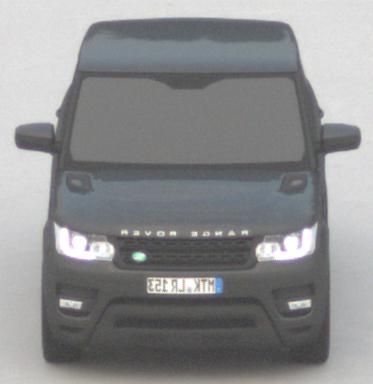
Make: Land Rover
Model: Range Rover Sport 5.0 V8 SC
Detailed model: Range Rover Sport (II)
Model produced from: 2013/09
Model produced until: 2015/07
Doors: 5
Color: gray
Road condition: dry road
Daytime: morning or afternoon
Contrast: low contrast